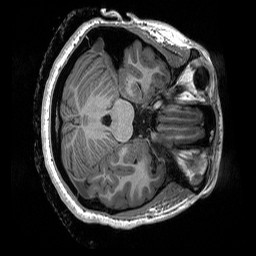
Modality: T1w
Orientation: axial
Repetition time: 8 s
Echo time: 0.066 s